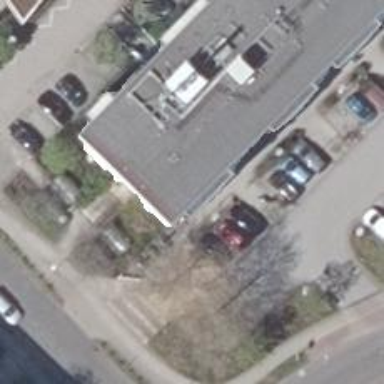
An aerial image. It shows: Fast food establishment.